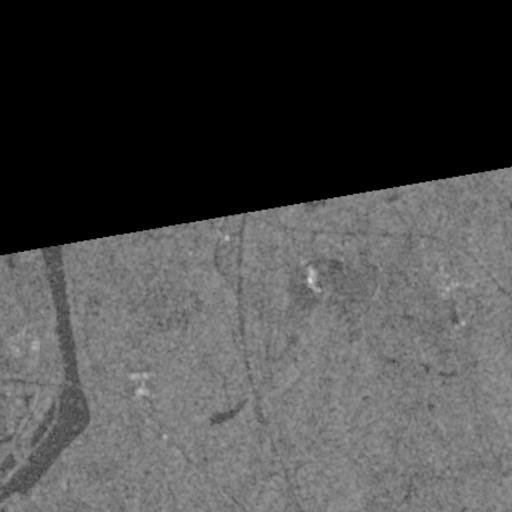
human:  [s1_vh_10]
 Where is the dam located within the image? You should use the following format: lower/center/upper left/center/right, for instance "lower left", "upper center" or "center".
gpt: The dam is located in the upper left of the image.
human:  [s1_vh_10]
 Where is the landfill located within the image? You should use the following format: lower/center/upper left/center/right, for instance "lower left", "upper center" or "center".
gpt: There is no landfill in the image.

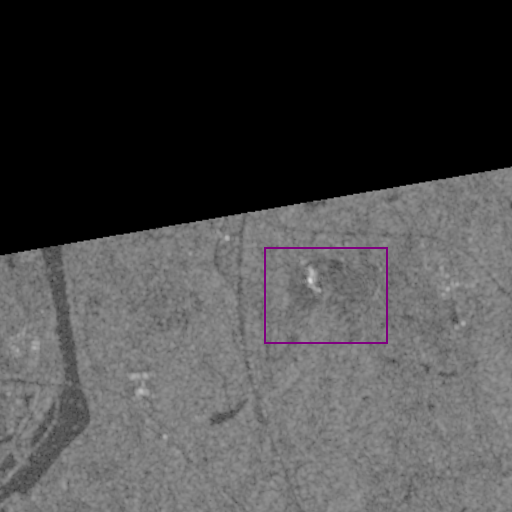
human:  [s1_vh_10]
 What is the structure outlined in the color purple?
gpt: The structure outlined in purple is a quarry.
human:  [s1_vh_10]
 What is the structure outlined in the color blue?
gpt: There is no blue outline.